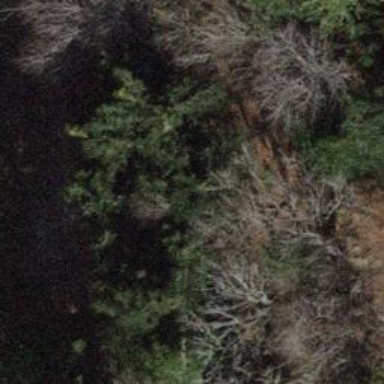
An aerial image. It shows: Dirt path.